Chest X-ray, PA view. Patient: 46 years old, sex M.
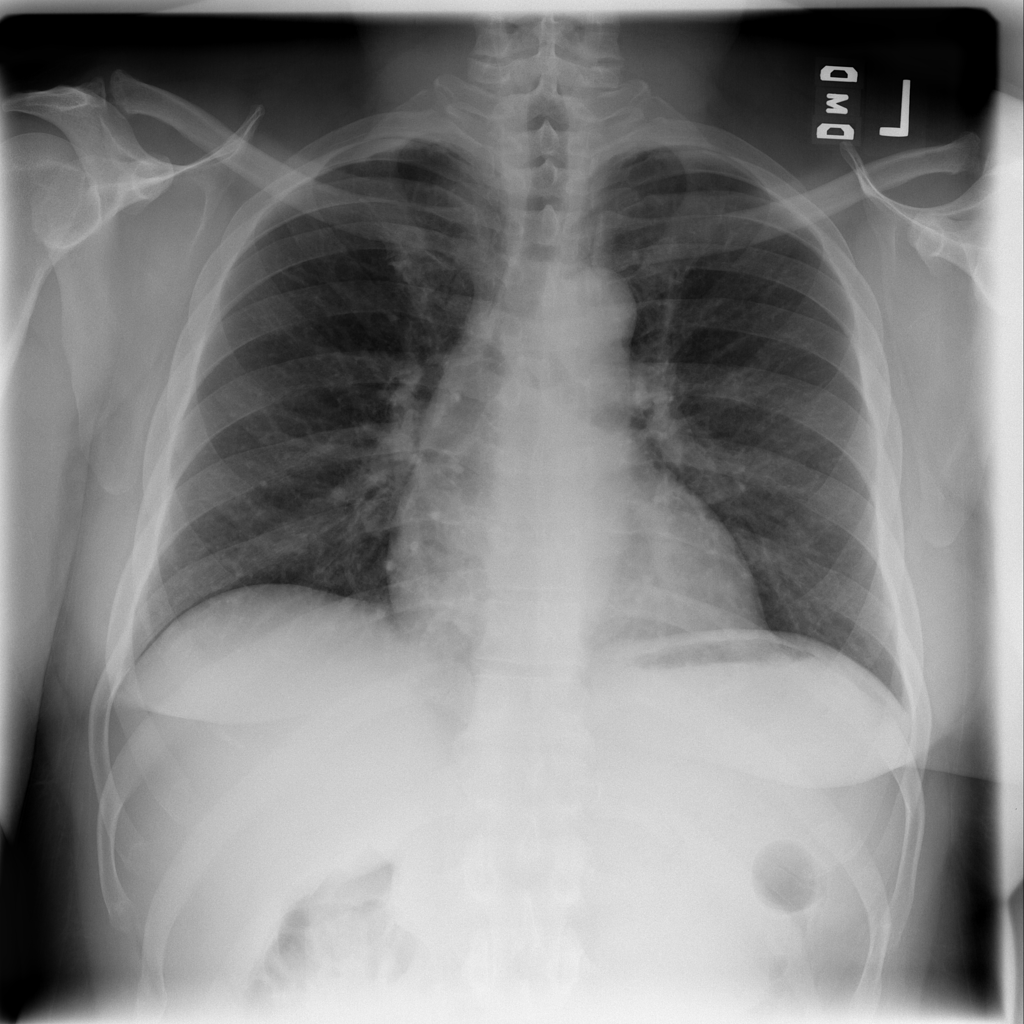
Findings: No Finding